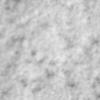
Label: no_change